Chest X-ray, AP view. Patient: 69 years old, sex M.
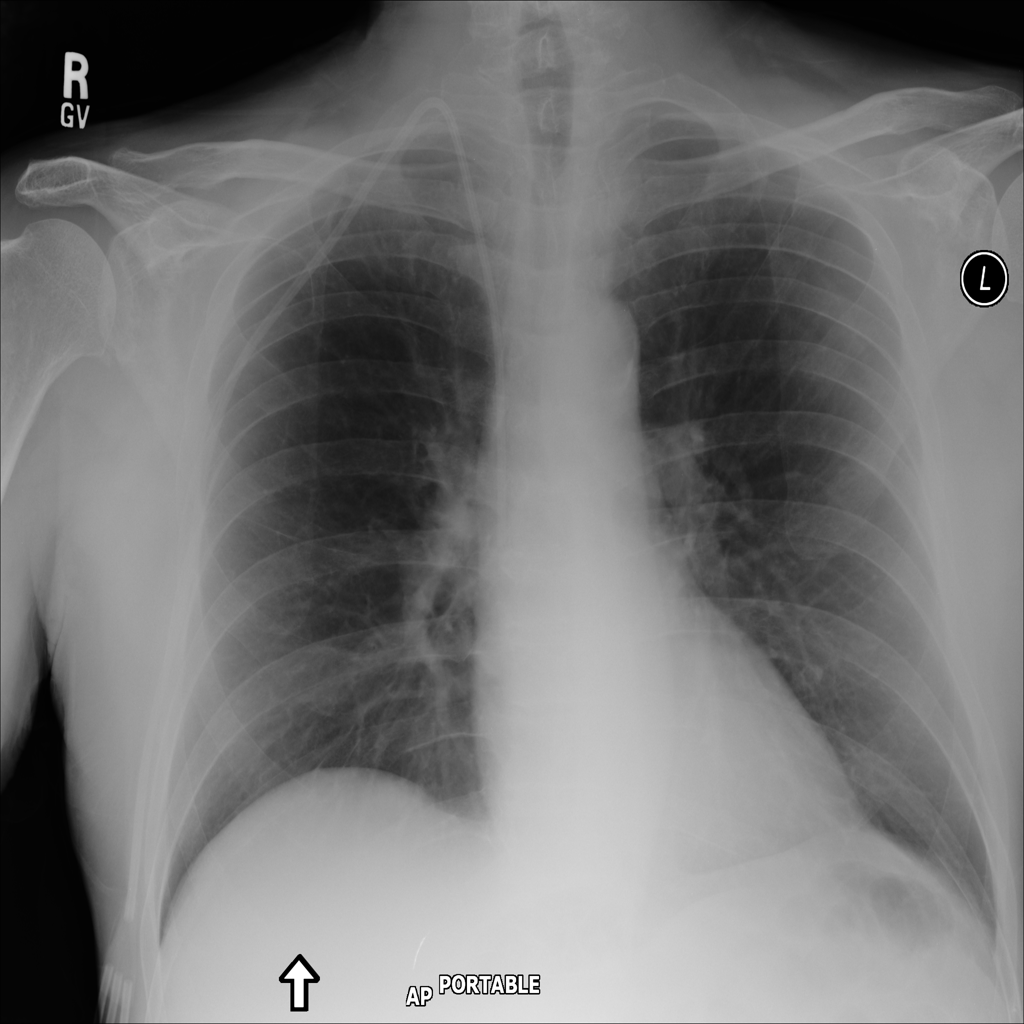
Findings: No Finding